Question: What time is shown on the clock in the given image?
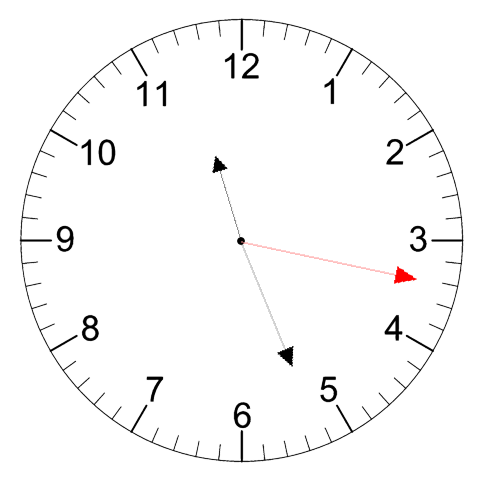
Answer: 11:26:17